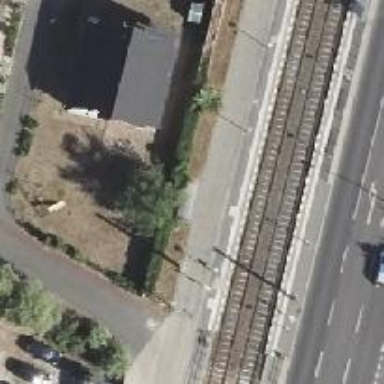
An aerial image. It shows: Public transport shelter.